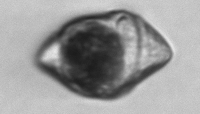
Label: Gyrodinium